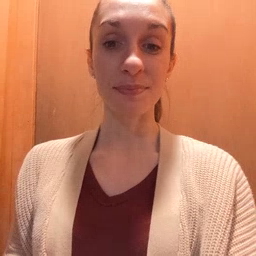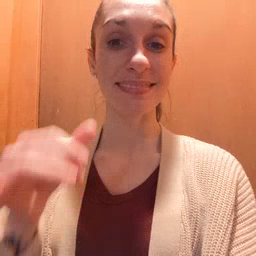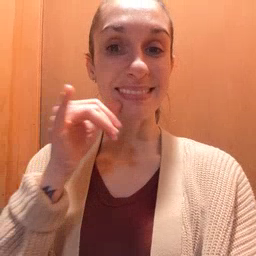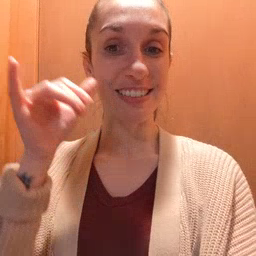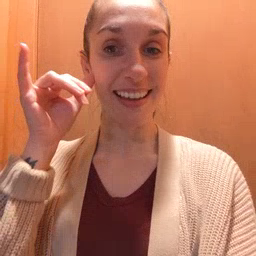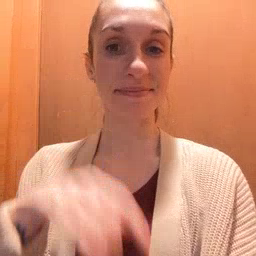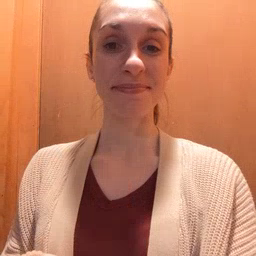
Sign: yesterday